Question: I've got a spreadsheet of company names and their associated websites next to some of them. I need to create a formula to fill in the missing website data with the correct data when the website is next to a company name.
For instance in the screenshot below, the value in B3 needs to be copied into B2. Same with B7 into B6. And B13 into B12 and B11 and so fourth.
Some companies will have no website at all but if the website is present it will always be next to the last duplicate company name.
How could I create a formula to do this? I'm not sure where to start but I don't mind creating new columns and moving data around and sorting etc. if necessary.

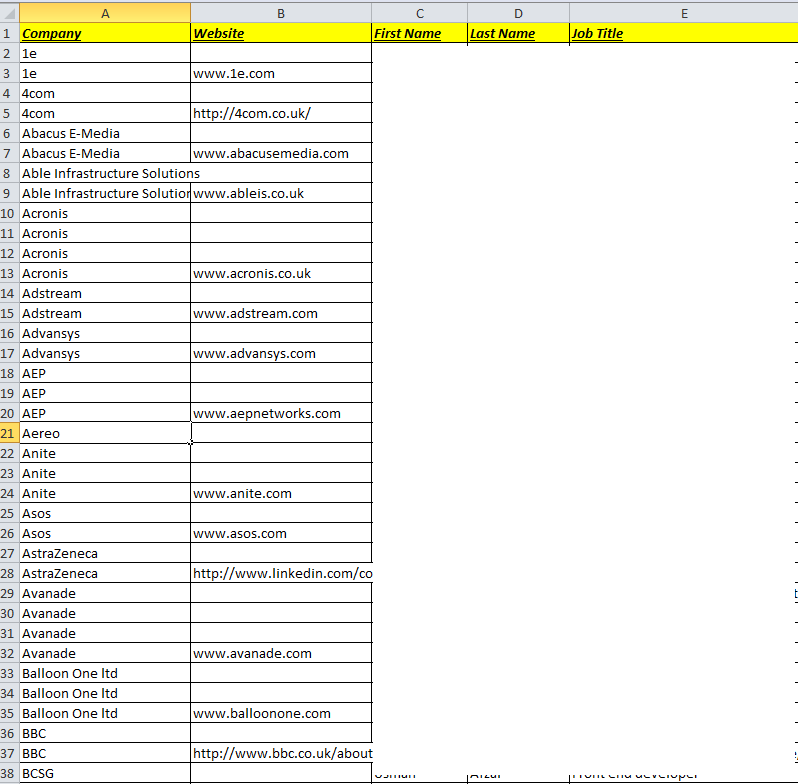
Answer: To deal with company with no web site start with:
copy column C values except when COUNTIF A is 1 (insert a unique identifier instead, maybe !)
then (courtesy of @simoco):
Select entire range with your data. Press CTRL+G and select Special.
Choose Blanks and press OK.
With selected cells type = and press | key. Press CTRL+ENTER.
Now if you want you can copy result and make PasteSpecial-->Paste Values.
and finally:
replace ! with nothing.